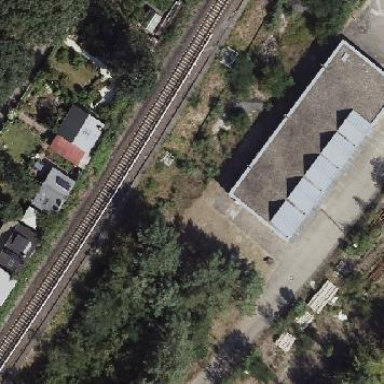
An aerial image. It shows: Service building at traction substation.